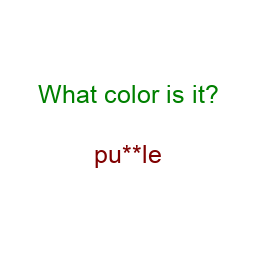
Color: maroon
Color name shown: purple
Background color: white
Question text color: green